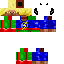
A male human skin with medium skin, wearing blonde long hair dressed in a blue tshirt and red pants, featuring a closed mouth.